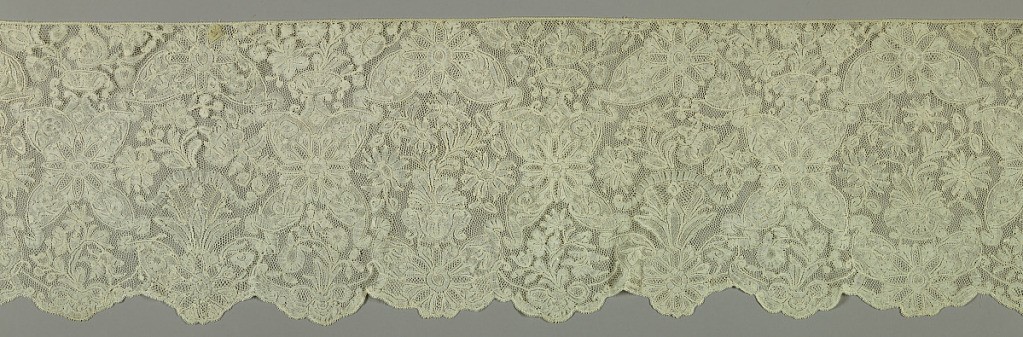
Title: Flounce
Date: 18th century
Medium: linen Technique: bobbin lace, Brussels style
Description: Band worked with a design of floral urns framed by ornamental bands with an eight-pointed star motif at points of intersection.